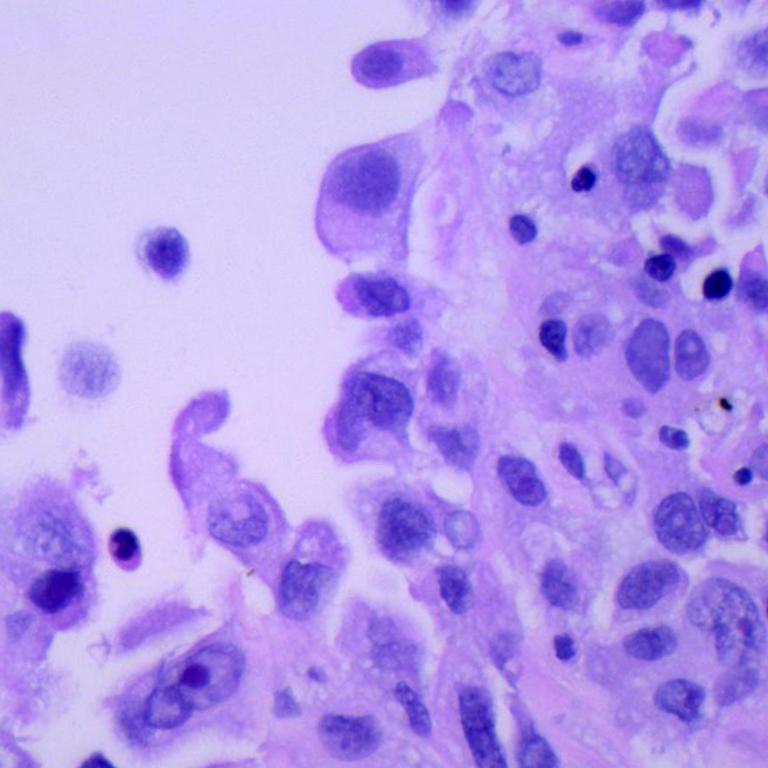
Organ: lung
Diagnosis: adenocarcinomas